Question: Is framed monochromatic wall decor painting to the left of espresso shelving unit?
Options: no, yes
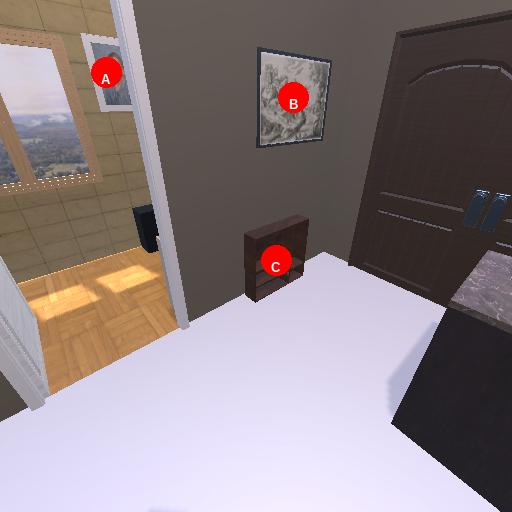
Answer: no